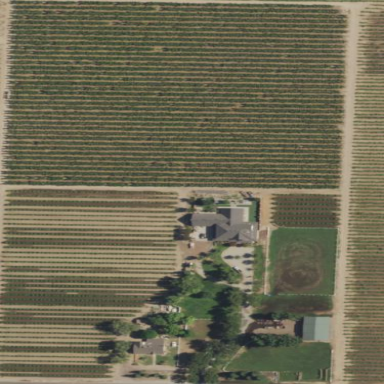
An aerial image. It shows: Orchard.